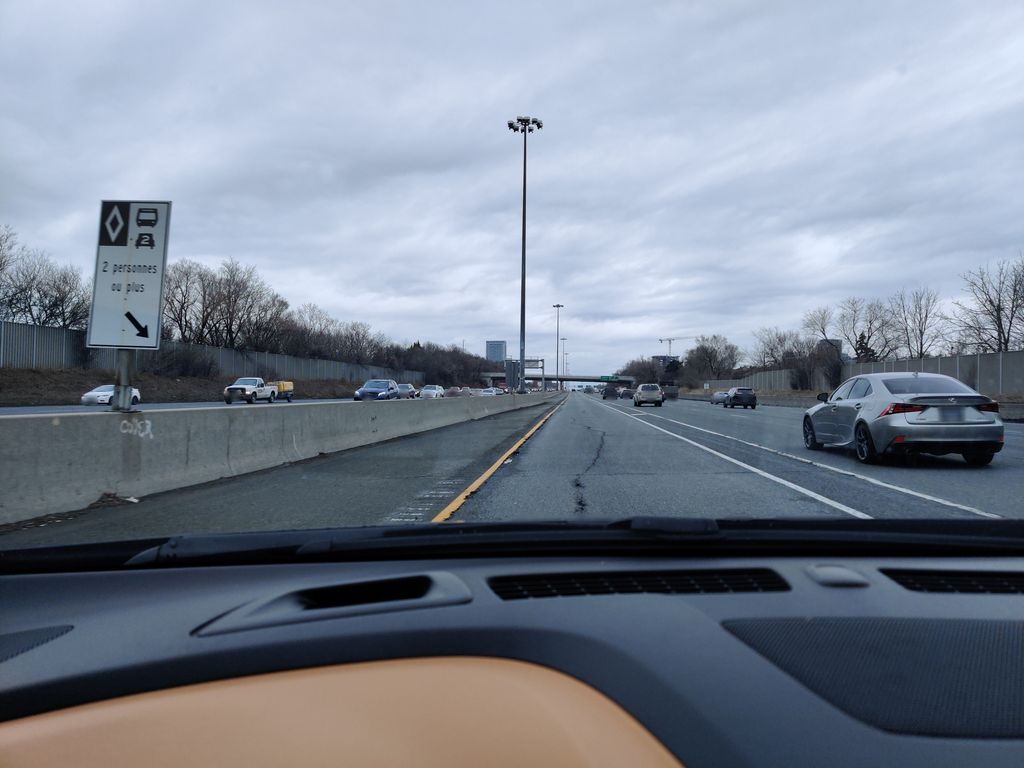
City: toronto